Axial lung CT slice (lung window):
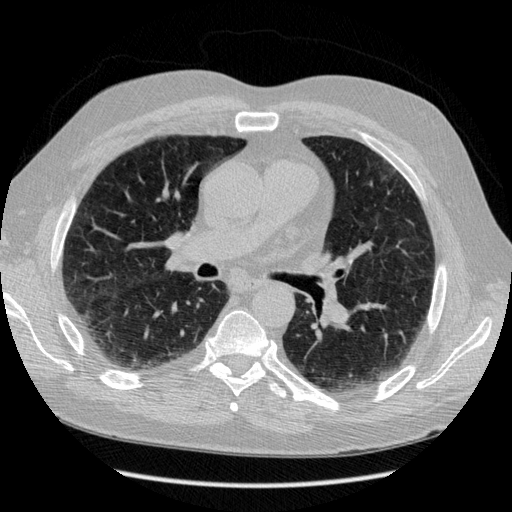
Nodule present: no